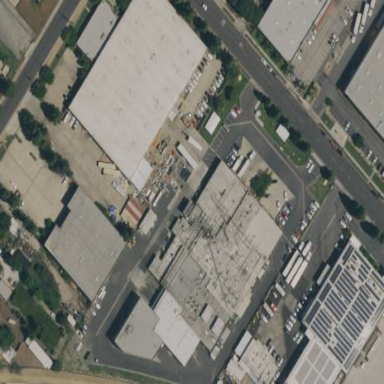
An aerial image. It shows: Factory building.